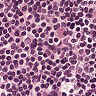
Metastatic tissue present: no